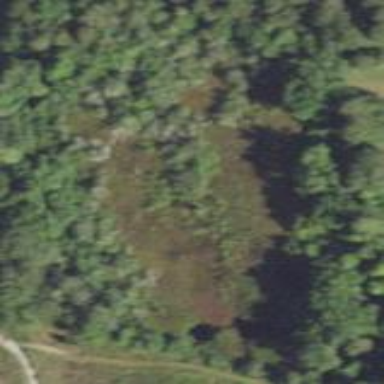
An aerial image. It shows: Marshy wetland area.